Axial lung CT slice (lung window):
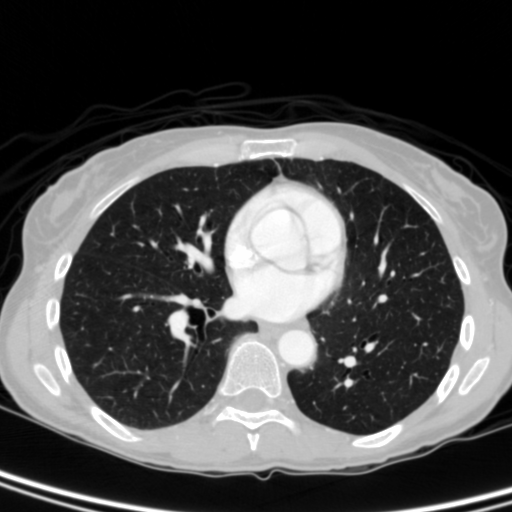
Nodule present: no